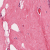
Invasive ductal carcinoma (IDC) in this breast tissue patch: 0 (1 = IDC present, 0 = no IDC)